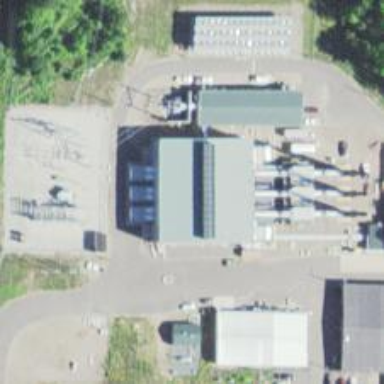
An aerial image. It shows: Gas-powered generator.